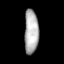
Tissue: lung
Cell type: Endothelial cells
Senescence score: 0.6344
Nuclear area (px): 614
Mean DAPI intensity: 176.493